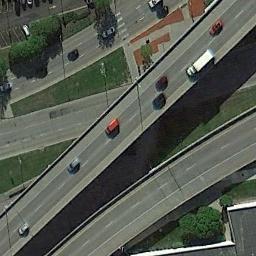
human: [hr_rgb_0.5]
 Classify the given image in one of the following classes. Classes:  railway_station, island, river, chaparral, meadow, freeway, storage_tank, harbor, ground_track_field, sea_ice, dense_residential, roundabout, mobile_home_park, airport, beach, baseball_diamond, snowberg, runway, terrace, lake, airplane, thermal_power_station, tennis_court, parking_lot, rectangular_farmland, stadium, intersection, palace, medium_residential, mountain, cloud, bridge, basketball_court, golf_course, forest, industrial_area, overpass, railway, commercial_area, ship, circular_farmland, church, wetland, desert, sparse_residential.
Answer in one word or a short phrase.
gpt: overpass